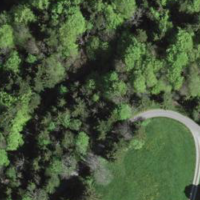
EUNIS habitat code: 41
Species observed at this site:
Caltha palustris